Here is the wavelet time-frequency representation (scalogram) of a rolling-element bearing's vibration measurement. Determine the bearing's health state. Answer with exactly one of: normal, inner_race, outer_race, ball.
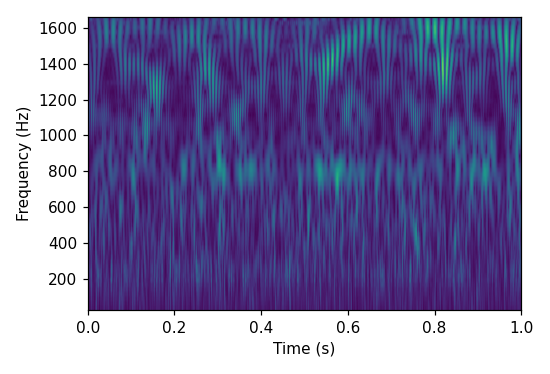
Answer: outer_race